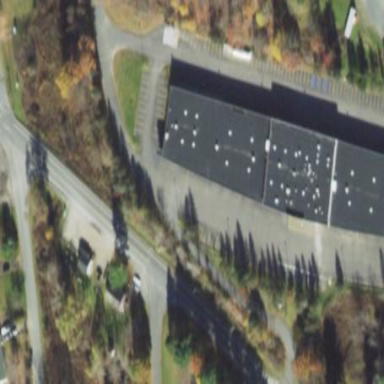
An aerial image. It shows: Industrial building serving as bus garage.